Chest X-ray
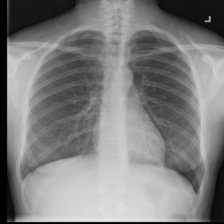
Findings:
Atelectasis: negative
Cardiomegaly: negative
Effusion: negative
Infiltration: positive
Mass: negative
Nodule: negative
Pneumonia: negative
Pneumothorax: negative
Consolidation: negative
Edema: negative
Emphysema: negative
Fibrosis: negative
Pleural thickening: negative
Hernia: negative